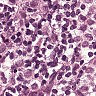
Metastatic tissue present: yes